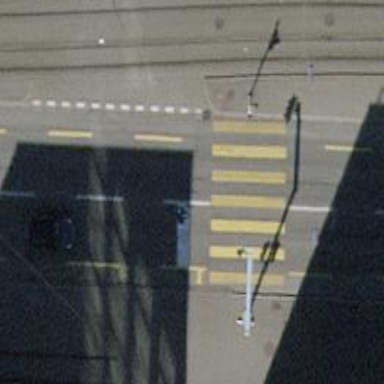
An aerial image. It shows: Road with traffic signals and zebra crossing marked by zebra lines.